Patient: sex M, age 58
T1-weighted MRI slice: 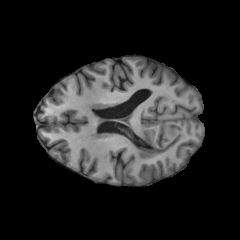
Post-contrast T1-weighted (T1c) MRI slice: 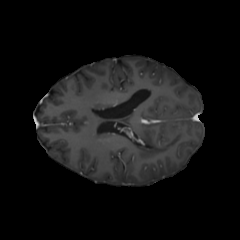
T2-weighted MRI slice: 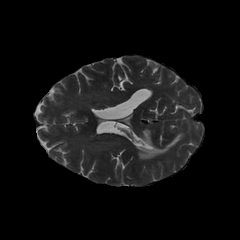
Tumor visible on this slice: yes
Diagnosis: Glioblastoma, IDH-wildtype
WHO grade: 4